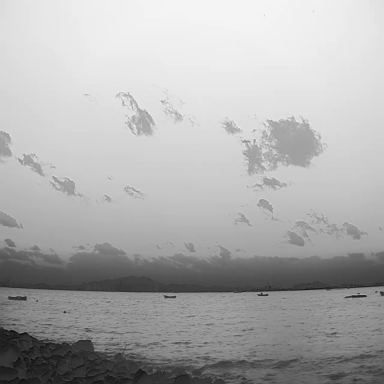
There are four bulk_carriers in the infrared image.